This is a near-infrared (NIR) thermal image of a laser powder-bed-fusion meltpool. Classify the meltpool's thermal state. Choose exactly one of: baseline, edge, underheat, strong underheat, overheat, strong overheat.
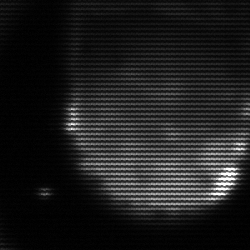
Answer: edge